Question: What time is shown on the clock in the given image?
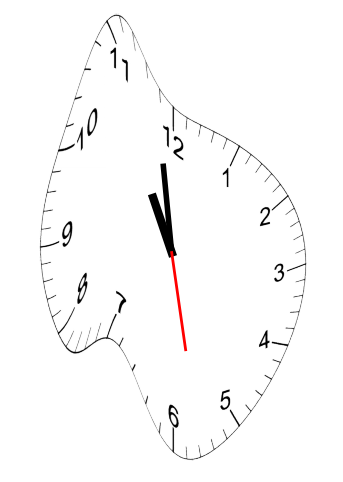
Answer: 10:58:28